Aerial crown-view tile of a tropical tree (Barro Colorado Island, Panama), acquired 20250616:
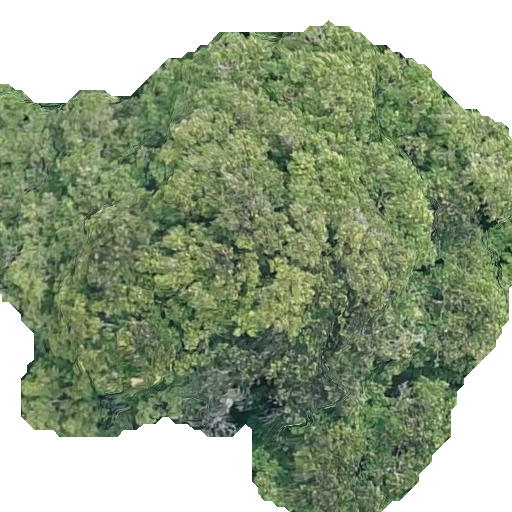
Species: Prioria copaifera
GBIF accepted scientific name: Prioria copaifera
Crown area: 284.969 m²